Question: I have a periodic signal on a given grid, say :
'''
t = 1:30;
omega = 2*pi/18.431;
phi = -pi+2*pi*rand(1); % a random phase [-pi,pi]
x = sin(omega*t+phi); % the signal
x = x+0.5*rand(1,length(x)); % add some noise
'''

Now I want to retrieve the phase 'phi'. There are a few approaches to that, for example, to fit this to a 'sin', but that takes way too long if I need to do it 1e6 times (unless there's a way to parallelize it?). Another is to use 'fft'. The problem is that my grid is not good enough to pick exactly that frequency, hence the phase associated with it (and I cant change that). How can I manage to get that phase by other means? (and how can I estimate the error in that phase retrieval? I expect traces too noisy to be well estimated and I'd like to know the phase error in that case)
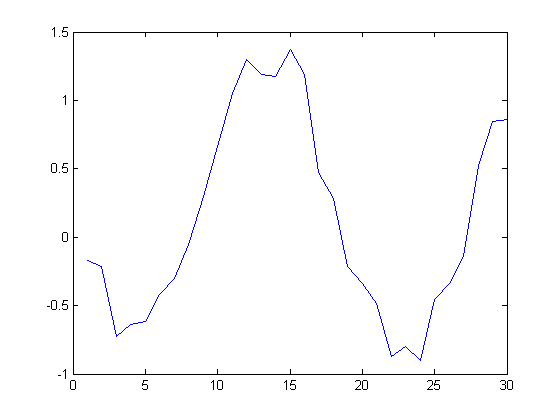
Answer: The FT is just a correlation of your signal with a cosine and sine wave, and the results give you phase and magnitude. Instead of doing a FT of the whole signal, just calculate the coefficient at your frequency of interest.
As for the accuracy - the longer your signal, the more 'distinct' your inspection frequency will be from adjacent frequencies, so I'm not sure you can get much more accuracy with this method without a longer sample length.
EDIT:
Haven't got Matlab to hand, so going to do this in Python (I've tried to make it look similar to Matlab):
'''
from numpy import arange, pi, cos, dot, exp, angle
from numpy.random import rand
N = 1 # Number of cycles
t = arange(30 * N) + 1 # [1, 2 ... 30 * N]
omega = 2 * pi / 18.431
phi = -pi + 2 * pi * rand(1)[0]
x = cos(omega * t + phi)
x = x + 0.5 * rand(len(x))
coeff = dot(x, exp(-1j * omega * t))
phase = angle(coeff)
print "Actual phase:", phi
print "Calculated phase:", phase
'''
This gives fairly good results even for a single cycle. Occasionally the calculated phase is '2*pi' out, which doesn't mean it's giving the wrong answer, but is something to bear in mind for subsequent calculations.
Increasing the number of cycles 'N' produces consistently good results, but this will obviously increase the calculation time so you might want to play around with it and find a compromise for speed vs accuracy (depending on your application).
Hope this helps!